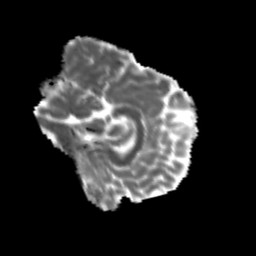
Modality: MD
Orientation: sagittal
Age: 21
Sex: female
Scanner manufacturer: siemens
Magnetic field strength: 3 T
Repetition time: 3.5 s
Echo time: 0.113 s